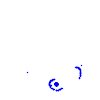
Particle: kaon